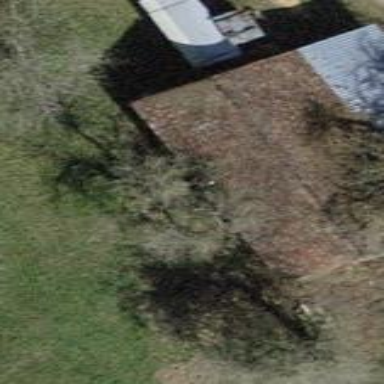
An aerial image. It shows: Building with tile roof.